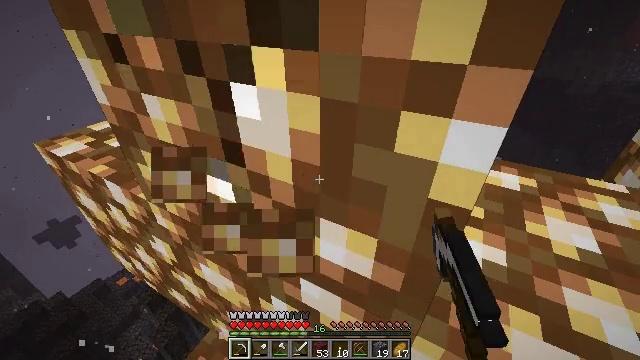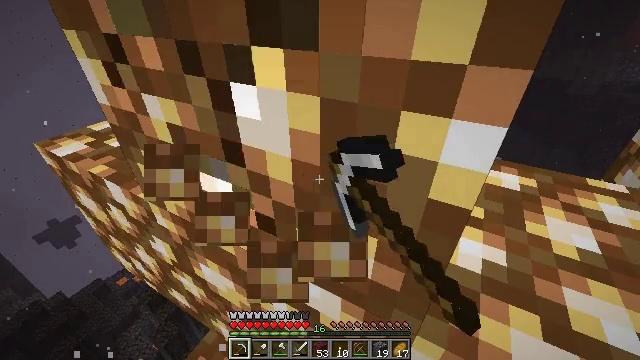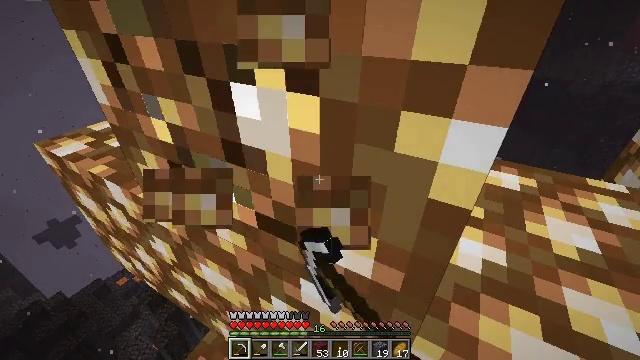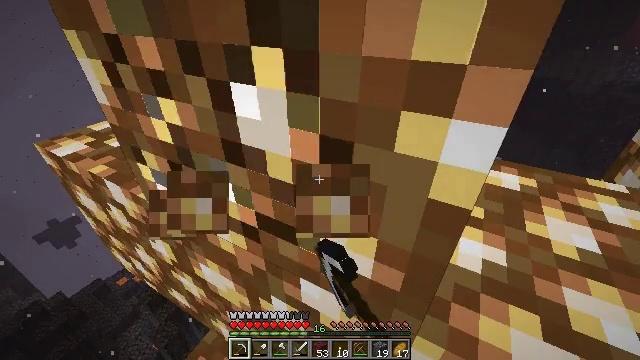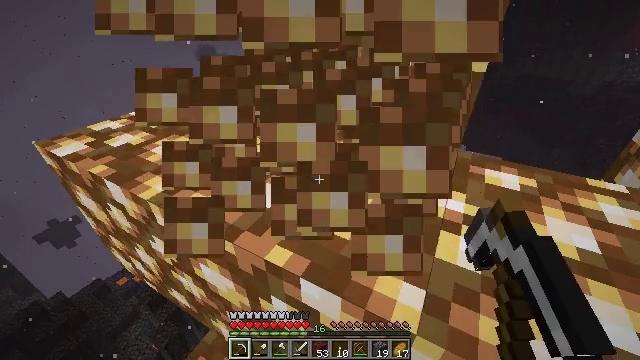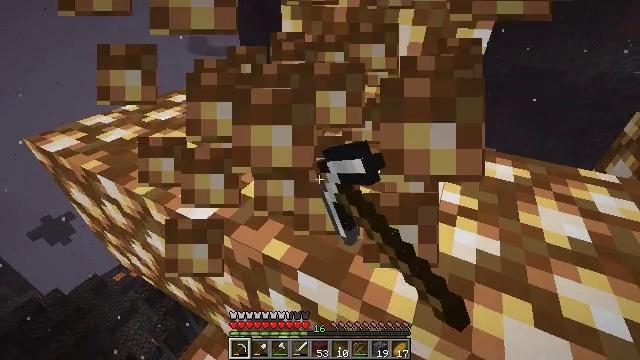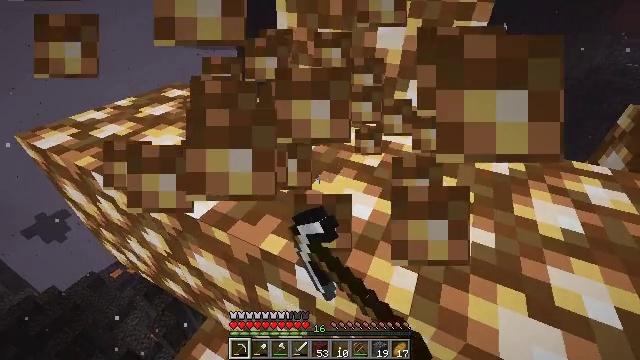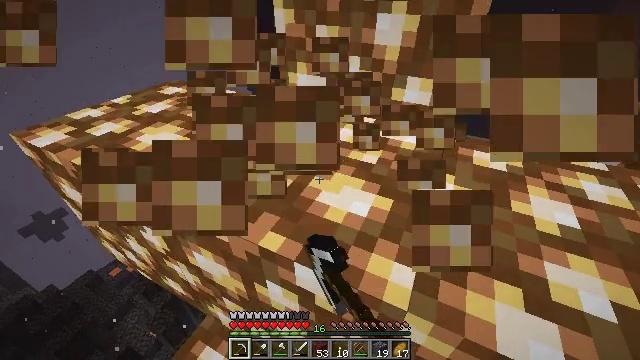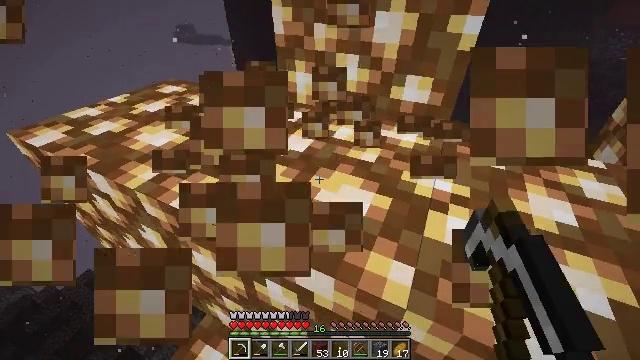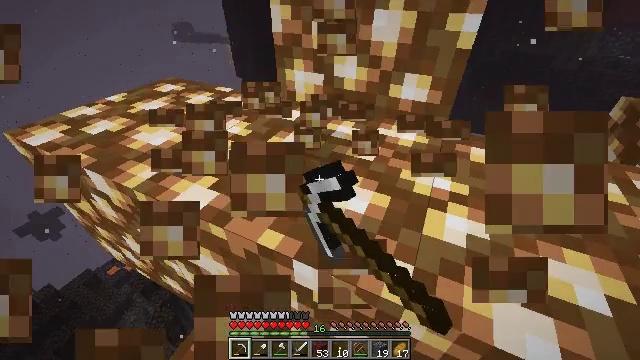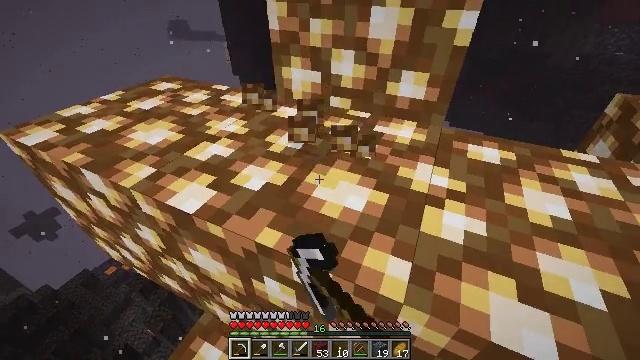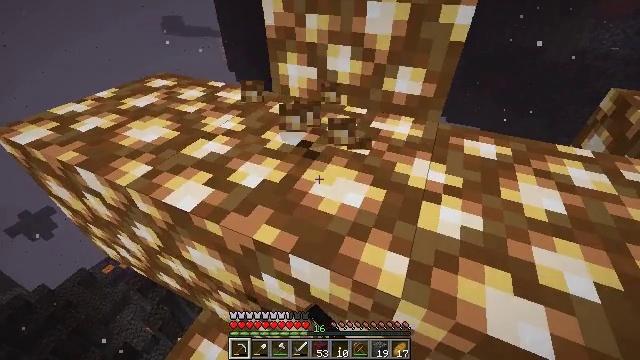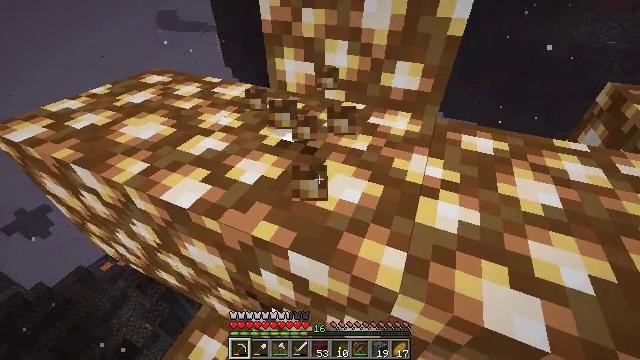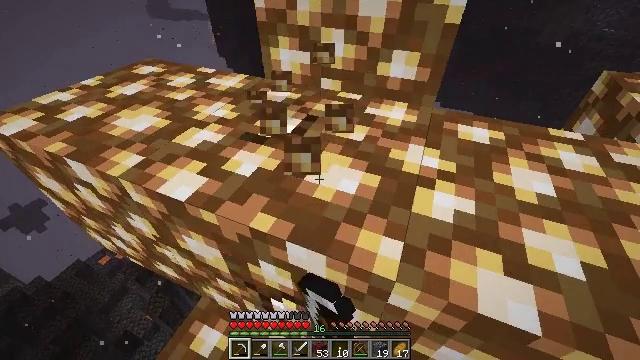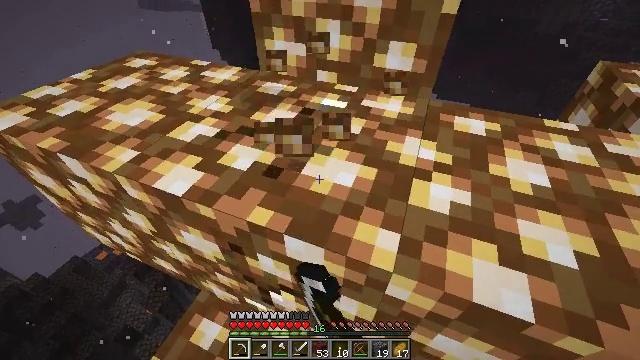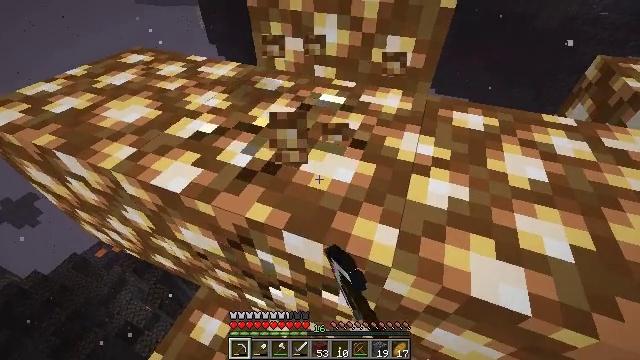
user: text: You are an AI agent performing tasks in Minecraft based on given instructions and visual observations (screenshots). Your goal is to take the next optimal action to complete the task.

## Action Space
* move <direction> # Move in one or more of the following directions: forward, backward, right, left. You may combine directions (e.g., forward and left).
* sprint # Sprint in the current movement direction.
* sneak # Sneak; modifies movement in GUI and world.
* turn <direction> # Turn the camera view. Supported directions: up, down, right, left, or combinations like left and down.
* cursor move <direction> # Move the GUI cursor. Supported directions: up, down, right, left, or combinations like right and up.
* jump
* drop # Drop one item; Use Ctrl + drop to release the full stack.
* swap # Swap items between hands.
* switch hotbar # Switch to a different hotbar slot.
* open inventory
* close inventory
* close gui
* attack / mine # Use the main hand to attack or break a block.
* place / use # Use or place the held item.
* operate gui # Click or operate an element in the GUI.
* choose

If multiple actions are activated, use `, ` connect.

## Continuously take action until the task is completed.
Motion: motion action
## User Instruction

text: Mine the glowstone in the Nether.
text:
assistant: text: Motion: attack / mine
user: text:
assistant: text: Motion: attack / mine
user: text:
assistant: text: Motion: attack / mine
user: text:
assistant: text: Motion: attack / mine
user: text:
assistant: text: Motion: turn right and down, attack / mine
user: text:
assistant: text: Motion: turn down, attack / mine
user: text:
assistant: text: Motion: attack / mine
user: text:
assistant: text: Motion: attack / mine
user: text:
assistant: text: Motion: attack / mine
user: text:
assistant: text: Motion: attack / mine
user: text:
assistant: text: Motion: attack / mine
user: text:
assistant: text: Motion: attack / mine
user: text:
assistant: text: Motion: turn down, attack / mine
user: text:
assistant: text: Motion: turn down, attack / mine
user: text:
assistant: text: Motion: attack / mine
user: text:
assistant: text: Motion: attack / mine
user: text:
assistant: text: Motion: attack / mine
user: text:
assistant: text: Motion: attack / mine
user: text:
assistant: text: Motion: attack / mine
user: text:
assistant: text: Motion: attack / mine
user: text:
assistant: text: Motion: attack / mine
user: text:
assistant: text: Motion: attack / mine
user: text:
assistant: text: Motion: attack / mine
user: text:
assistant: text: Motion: attack / mine
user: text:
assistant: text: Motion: attack / mine
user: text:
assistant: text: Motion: no_op
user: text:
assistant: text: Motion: no_op
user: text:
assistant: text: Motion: turn right and down
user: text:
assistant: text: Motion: turn right and down
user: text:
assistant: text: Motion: turn right and down